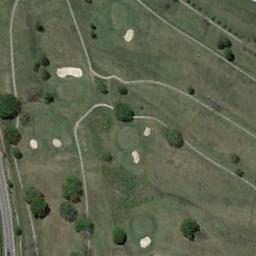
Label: golf_course